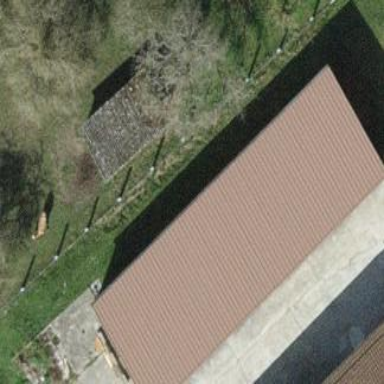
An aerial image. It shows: Warehouse.